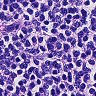
Metastatic tissue present: no